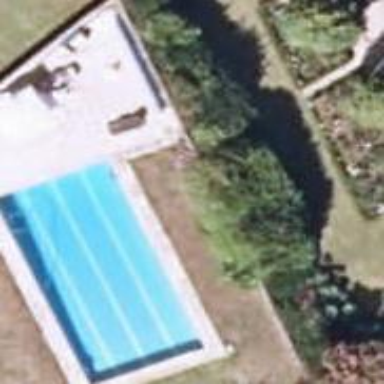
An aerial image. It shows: Swimming pool located in leisure land.